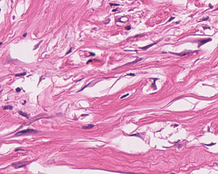
Tumor epithelial tissue: no
Tumor-associated stroma tissue: yes
Normal tissue: no